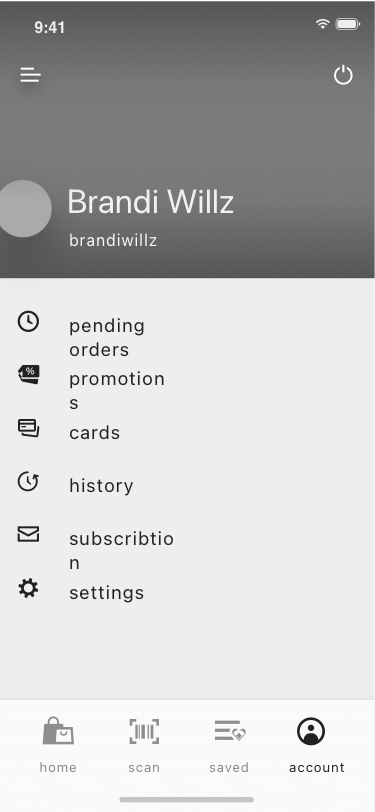
Text in this UI design:
settings
subscribtion
history
cards
promotions
pending orders
brandiwillz
Brandi Willz
account
saved
scan
home
9:41